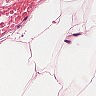
Metastatic tissue present: no